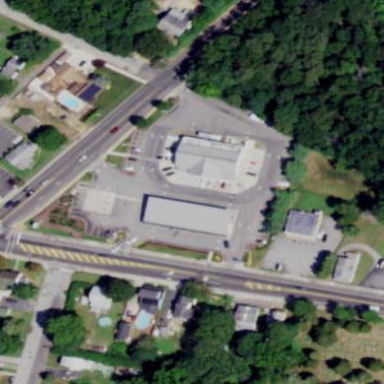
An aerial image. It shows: Convenience store inside building.